На вершину поверхности доски длины $L = 6~м$, расположенной под углом $\alpha = 10^{\circ}$ к горизонту, положили небольшой брусок. Доска начинается совершать гармонические колебания в направлении, параллельном прямой спуска, с амплитудой $A = 1~мм$ и с угловой частотой $\omega = 500~{рад/с}$. Коэффициенты трения покоя и скольжения между бруском и доской совпадают и равны $\mu = 0.4$.
Считая, что брусок не опрокидывается в процессе движения, оцените время, необходимое ему, чтобы достигнуть нижнего конца доски.
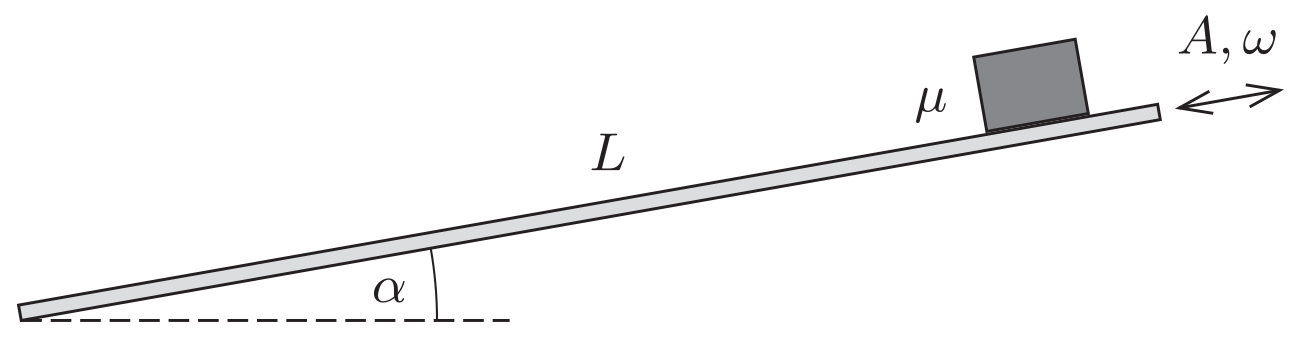
Ответ: $t \approx 18.8~с$.
Темы:
T, ★★, Механика, Динамика, 200 задач, Периодическое воздействие